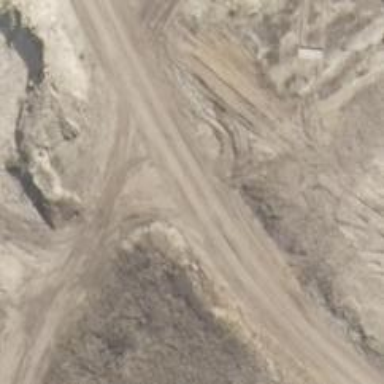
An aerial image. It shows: Gravel track with grade 3 tracktype.